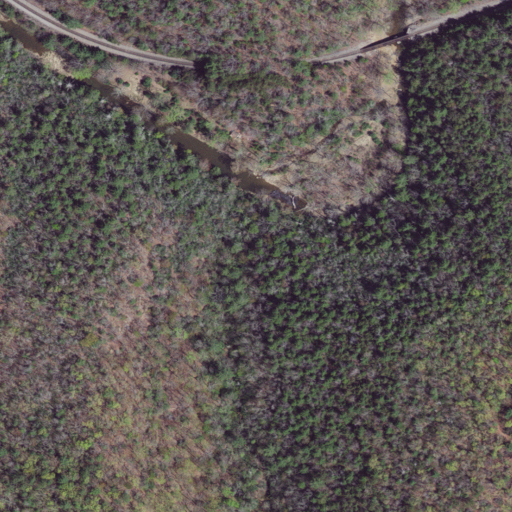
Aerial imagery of valley in Virginia named Tunnel Hollow containing mixed forest, deciduous forest, and evergreen forest